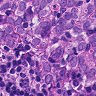
Metastatic tissue present: yes